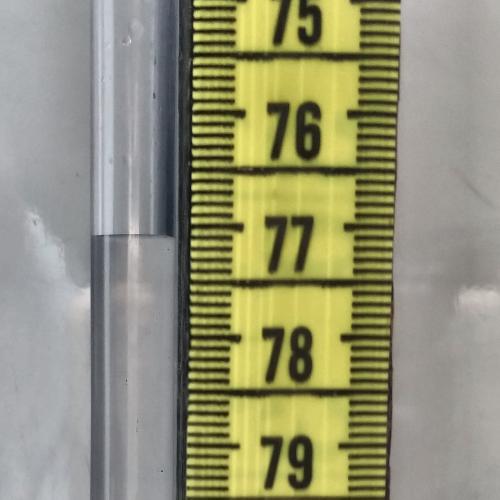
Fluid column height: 77.1 cm